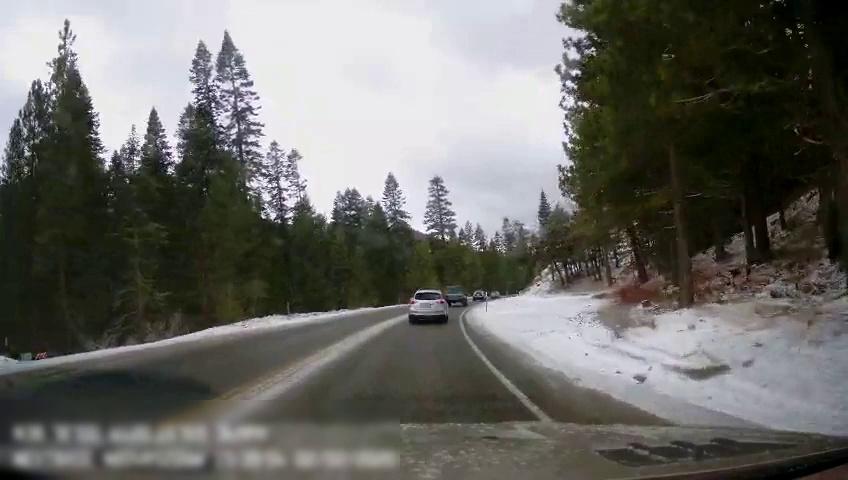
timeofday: Day
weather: Snowy
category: Drivable Space
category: Vehicles | Car
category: Vehicles | Truck
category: Vehicles | SUV
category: Lanes | Current Lane
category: Lanes | Opposite Lane
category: Lanes | Current Lane